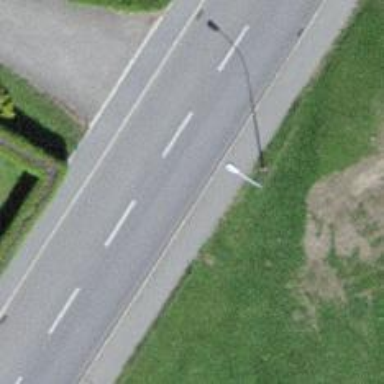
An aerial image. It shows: Secondary road with asphalt surface. There are separate sidewalks on both sides.